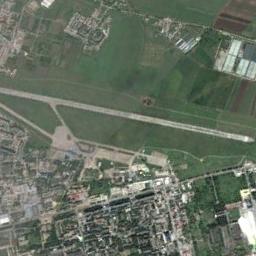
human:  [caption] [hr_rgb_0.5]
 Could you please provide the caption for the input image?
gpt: There is an airport between the field and many buildings .

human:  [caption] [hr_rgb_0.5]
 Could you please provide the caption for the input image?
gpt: Most of the buildings at this airport have gray roofs .

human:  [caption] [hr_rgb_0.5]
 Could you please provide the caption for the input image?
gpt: An airport with a runway and many buildings is surrounded by a residential area and green fields .

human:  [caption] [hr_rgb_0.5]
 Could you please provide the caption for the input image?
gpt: An airport with a runway on the lawn and dense residential areas beside .

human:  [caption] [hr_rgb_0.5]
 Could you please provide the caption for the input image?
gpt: The road is straight and long at the airport .